Question:
this linter makes me feel sick to my stomach. I can't concentrate on my program. By the way, I don't use the extension linter.
I tried to disable all my extensions but nothing happened.
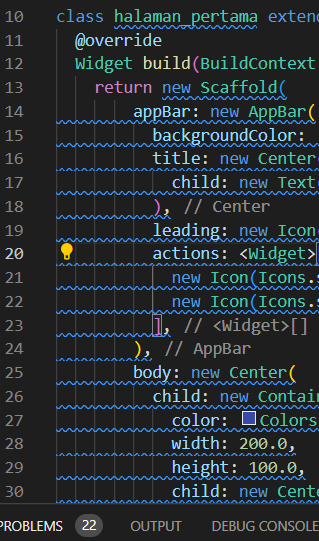
Answer: However, if you want to disable the linter for some reason, you can do so by adding the following line at the top of your Flutter file:
'''
// ignore: some_lint_rule
'''
You can also disable the linter for a specific block of code by wrapping it in a 'lint' comment.
For example:
'''
/*lint
some_lint_rule: off
*/
// code that violates the some_lint_rule
/*lint
some_lint_rule: on
*/
'''
Note: Remember that turning off the linter might cause problems with your code, so you should normally avoid doing so unless you have a strong reason.